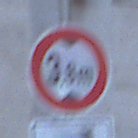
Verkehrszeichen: TatsaechlicheHoehe
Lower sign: RichtungsangabeDurchPfeile5
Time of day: SunriseSunset
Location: Outdoor (Urban)
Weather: Clear
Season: NotSpecified
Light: Natural